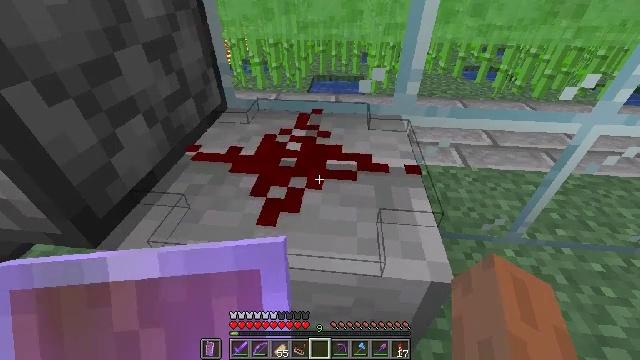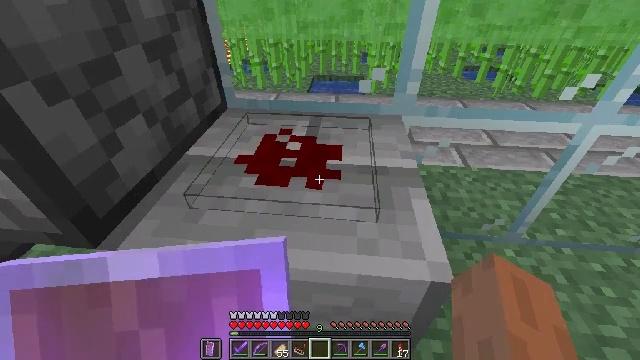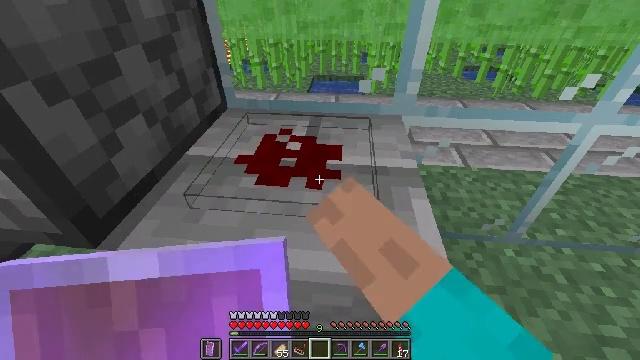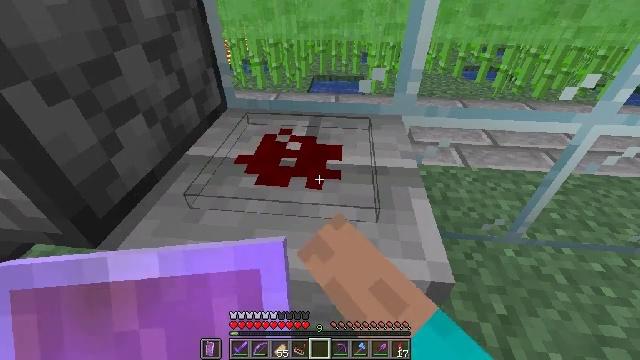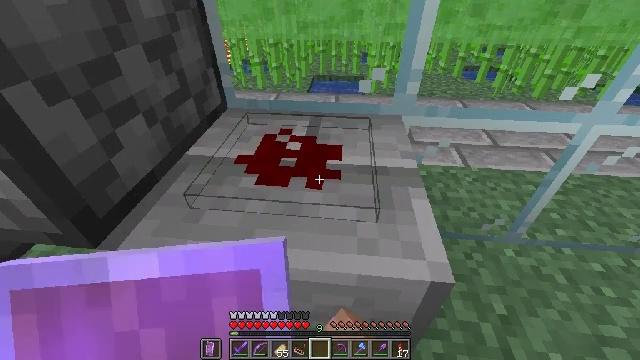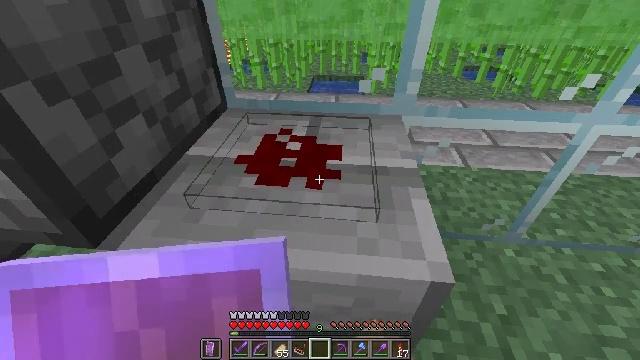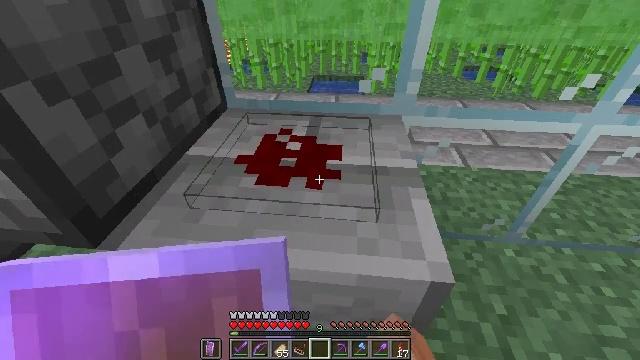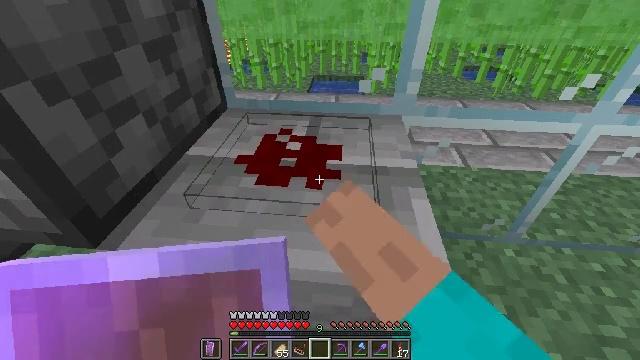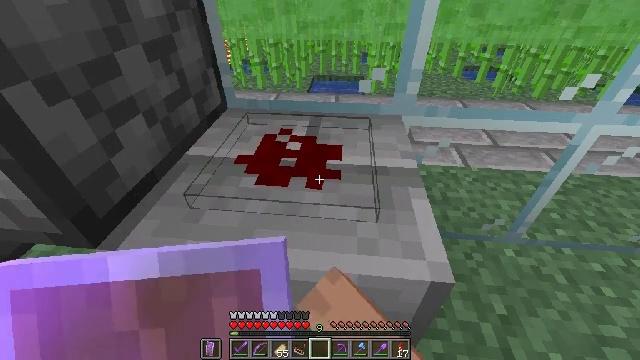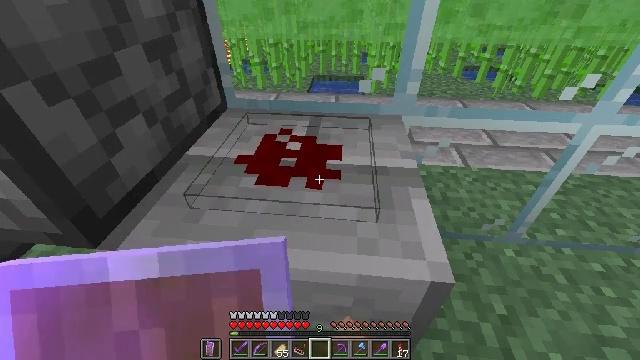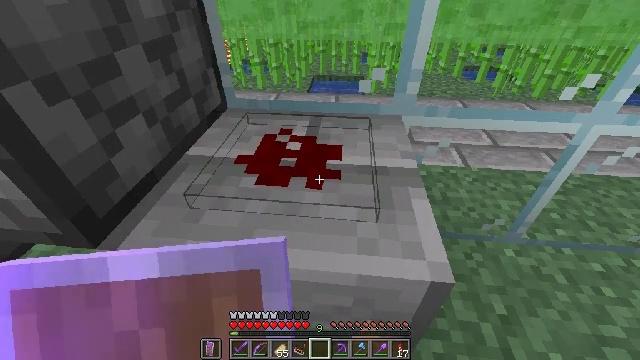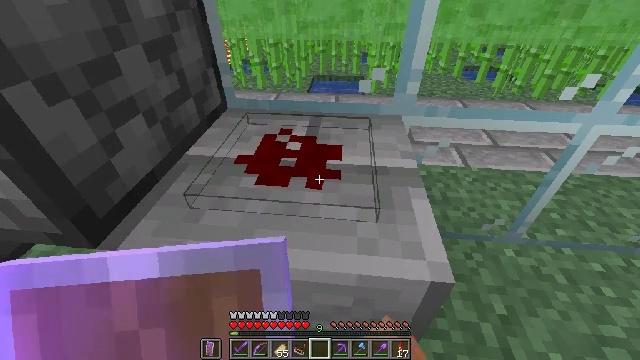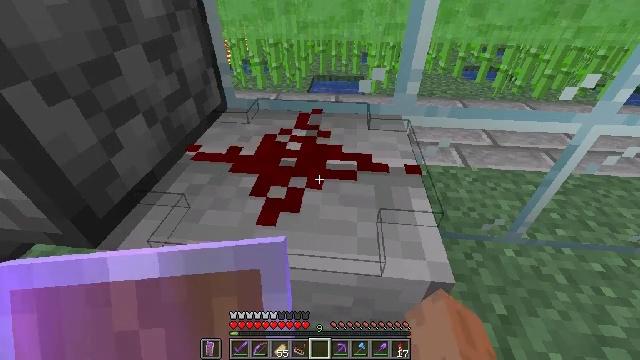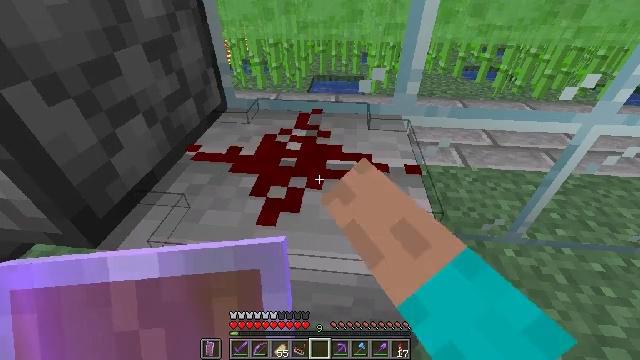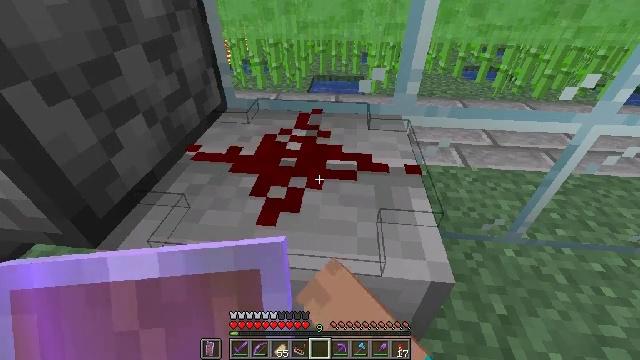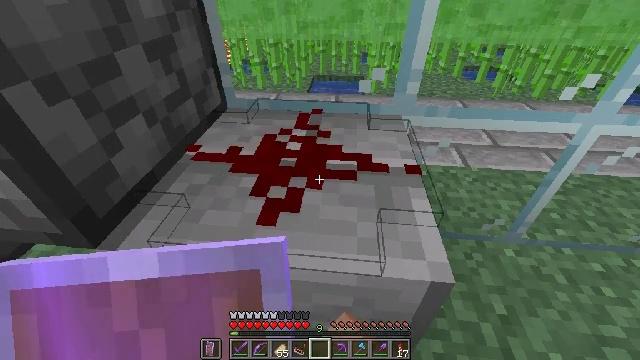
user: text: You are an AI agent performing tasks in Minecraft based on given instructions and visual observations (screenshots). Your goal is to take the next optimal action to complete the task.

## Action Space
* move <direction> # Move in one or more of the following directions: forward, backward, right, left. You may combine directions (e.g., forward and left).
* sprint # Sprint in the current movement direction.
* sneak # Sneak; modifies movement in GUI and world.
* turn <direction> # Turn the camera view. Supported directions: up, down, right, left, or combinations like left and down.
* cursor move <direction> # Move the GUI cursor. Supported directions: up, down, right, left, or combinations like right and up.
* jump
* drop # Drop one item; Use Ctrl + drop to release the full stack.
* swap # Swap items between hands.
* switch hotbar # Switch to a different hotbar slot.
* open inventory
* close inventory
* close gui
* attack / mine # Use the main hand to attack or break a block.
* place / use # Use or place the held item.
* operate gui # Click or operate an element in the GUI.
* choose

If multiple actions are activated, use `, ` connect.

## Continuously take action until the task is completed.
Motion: motion action
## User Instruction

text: Destroy the comparator to move it.
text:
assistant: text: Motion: use / place
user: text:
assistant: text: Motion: use / place
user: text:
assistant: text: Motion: no_op
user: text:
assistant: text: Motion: no_op
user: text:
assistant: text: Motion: no_op
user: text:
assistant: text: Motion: no_op
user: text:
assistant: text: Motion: no_op
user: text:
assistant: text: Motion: no_op
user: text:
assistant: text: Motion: no_op
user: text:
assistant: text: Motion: no_op
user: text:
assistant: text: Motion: no_op
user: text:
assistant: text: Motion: use / place
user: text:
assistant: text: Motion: use / place
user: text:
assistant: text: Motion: no_op
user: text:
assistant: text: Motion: no_op
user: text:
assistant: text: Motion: no_op
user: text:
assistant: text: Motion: no_op
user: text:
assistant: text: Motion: turn left
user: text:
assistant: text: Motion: turn left and up
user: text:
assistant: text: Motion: turn left and up
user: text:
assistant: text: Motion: turn left and up
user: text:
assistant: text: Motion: turn left and down
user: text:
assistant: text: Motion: turn left
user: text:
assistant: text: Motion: turn left
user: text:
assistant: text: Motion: no_op
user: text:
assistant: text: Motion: no_op
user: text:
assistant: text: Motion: no_op
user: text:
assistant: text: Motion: move left
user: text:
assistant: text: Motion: move left
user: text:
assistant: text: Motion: move left